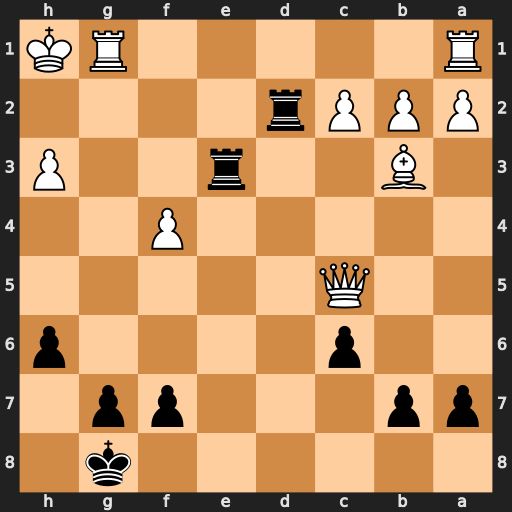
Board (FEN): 6k1/pp3pp1/2p4p/2Q5/5P2/1B2r2P/PPPr4/R5RK
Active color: b
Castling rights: -
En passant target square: -
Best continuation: Rxh3#